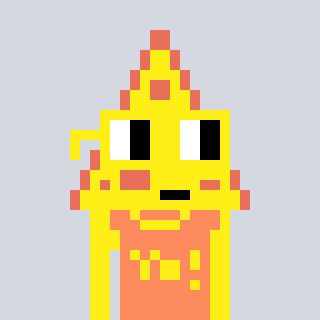
a pixel art character with square yellow glasses, a pizza-shaped head and a peachy-colored body on a cool background